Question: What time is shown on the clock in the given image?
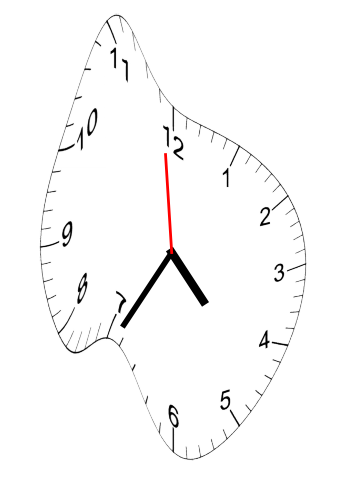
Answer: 04:34:59